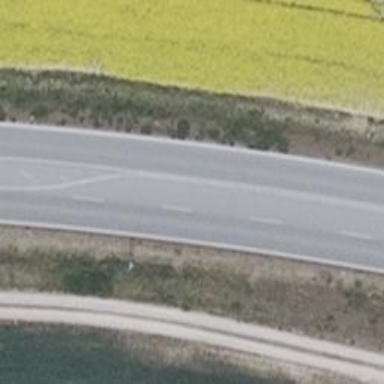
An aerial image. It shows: Asphalt motorway of trunk classification.